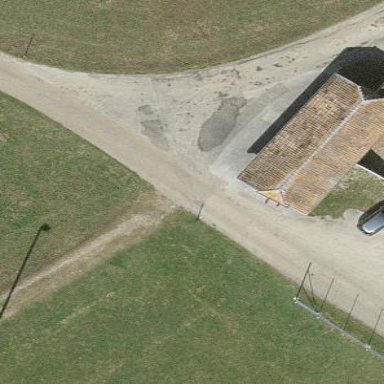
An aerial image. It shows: Shooting sport building.